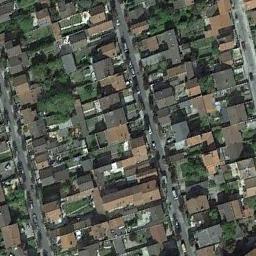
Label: dense_residential